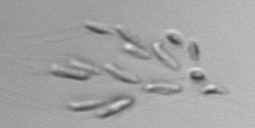
Label: Dinobryon